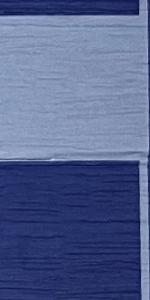
Label: Empty